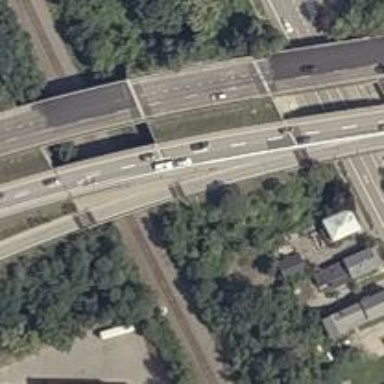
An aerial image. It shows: Bridge over motorway link with asphalt surface.